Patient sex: M
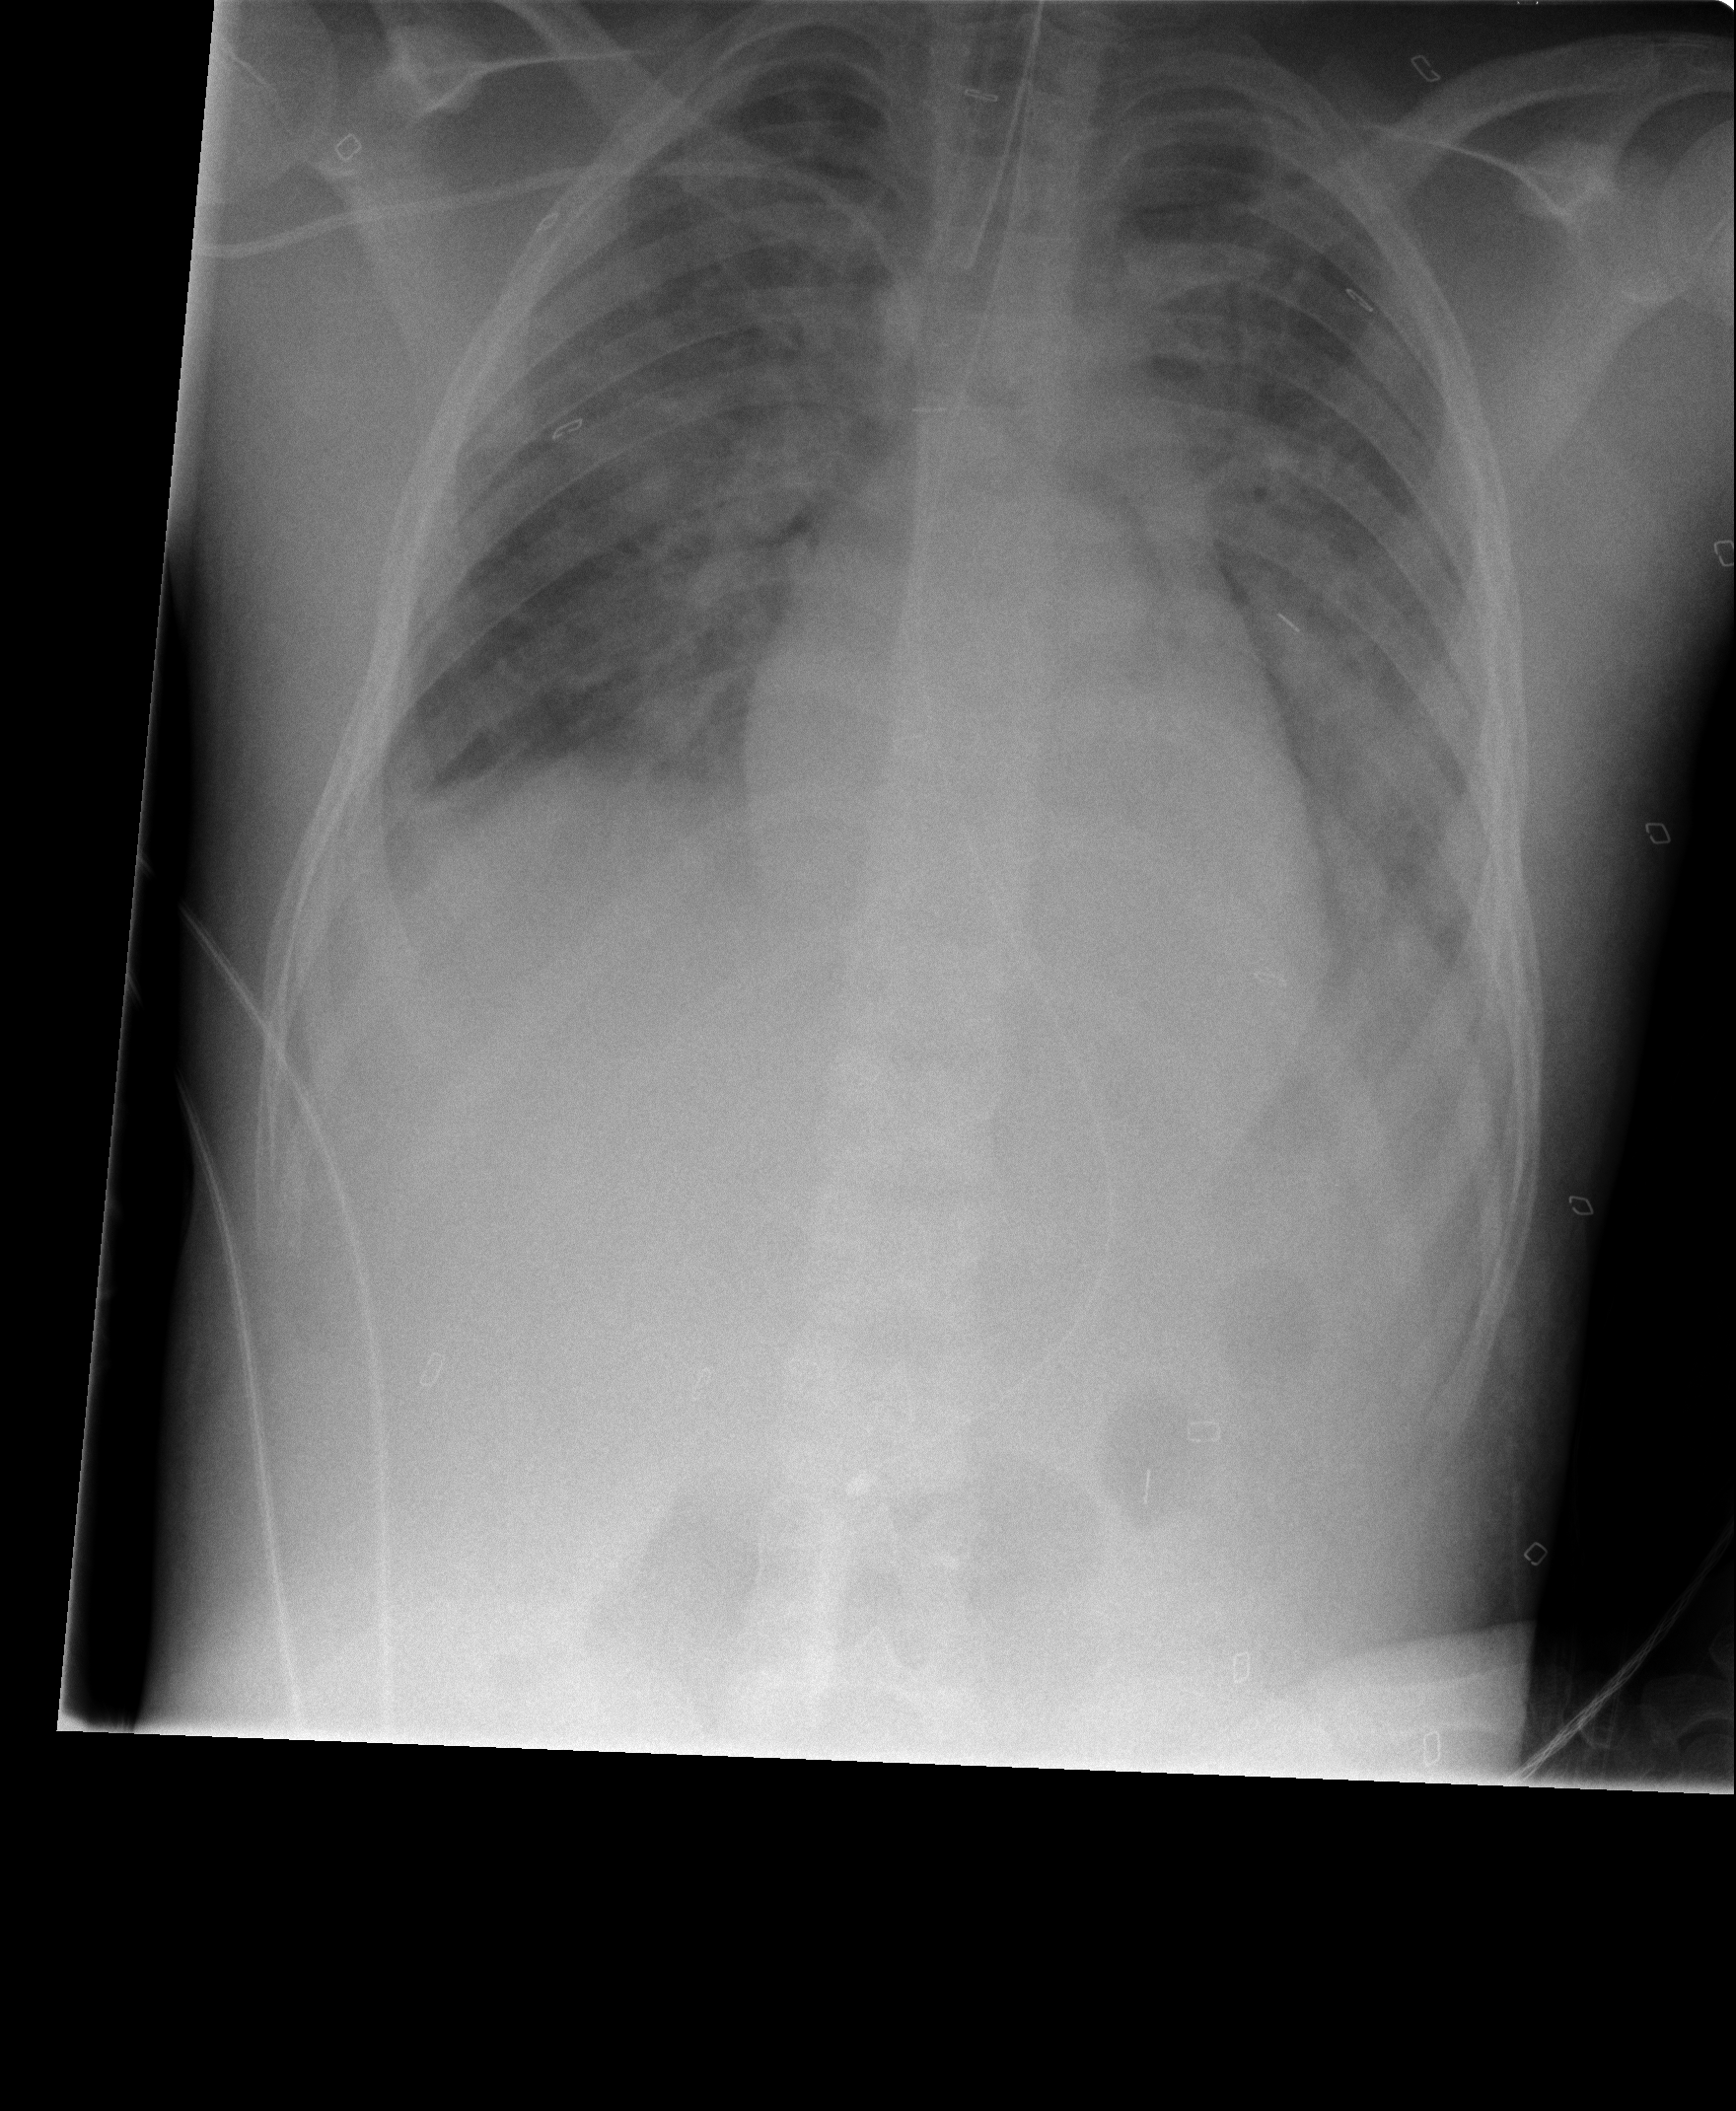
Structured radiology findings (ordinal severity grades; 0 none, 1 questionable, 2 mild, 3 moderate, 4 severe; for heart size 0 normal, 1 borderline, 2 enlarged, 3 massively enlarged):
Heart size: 0
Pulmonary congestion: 2
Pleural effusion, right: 2
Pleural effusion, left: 2
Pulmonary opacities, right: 3
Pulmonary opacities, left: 3
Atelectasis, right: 2
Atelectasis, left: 2